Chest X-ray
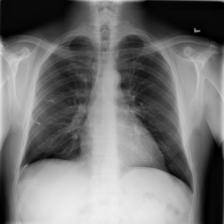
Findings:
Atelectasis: negative
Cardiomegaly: negative
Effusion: negative
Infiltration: negative
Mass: negative
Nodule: negative
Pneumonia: negative
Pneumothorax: negative
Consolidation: negative
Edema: negative
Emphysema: negative
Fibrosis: negative
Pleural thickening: negative
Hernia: negative